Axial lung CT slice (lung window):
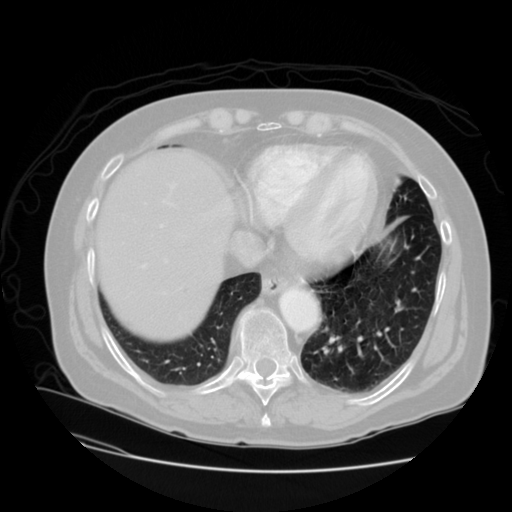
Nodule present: no